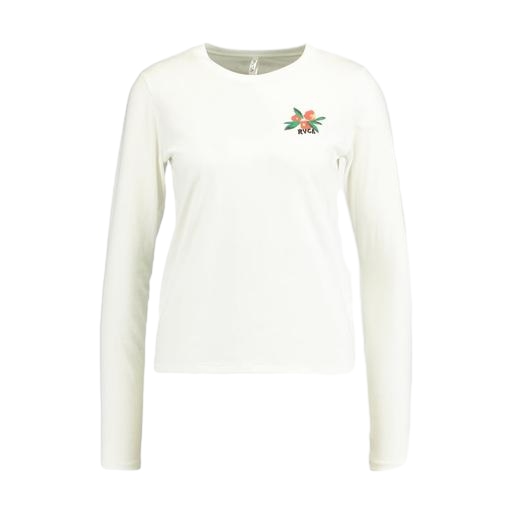
longsleeve t-shirt, long-sleeve t-shirt only macy, white women's classic long-sleeve t-shirt, white background